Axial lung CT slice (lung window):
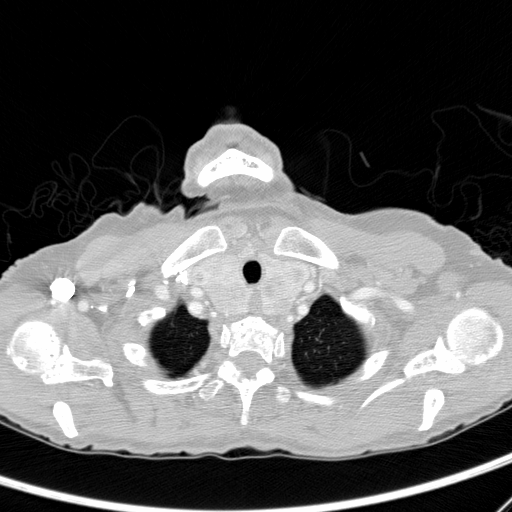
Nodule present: no